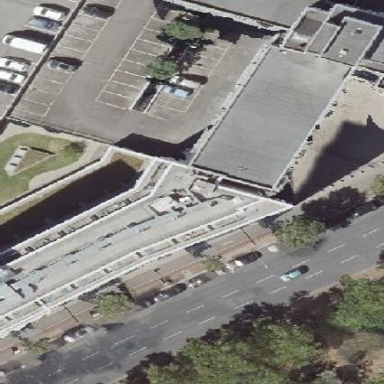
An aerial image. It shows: Part of building.